Question: I wrote <URL> using jquery lightbox plugin years ago.
'''
<div class="p">
<ul class="gallery">
<li><a rel="lightbox-gallery" href="..."><img src="..."></a></li>
<li>...</li>
</ul>
</div>
div.p {
text-align: justify;
}
.gallery li {
display: inline;
list-style-type: none;
}
'''
Maybe it's not perfect but it spaces evenly on the whole column width and self adapts itself on window resize.
Now pics are nearly 40 and I'd like to add a little overlay with photo number, something like this:

but I'm having some trouble since elements are inline and not block.
Is it possible to achieve it changing base style?
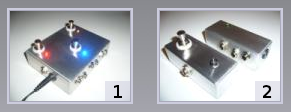
Answer: 'position: absolute;' will do the trick. The '<li>' needs to be 'position: relative'.
Demo: <URL>
HTML:
'''
<ul>
<li><a><img class="thumbnail" /></a><div class="number">1</div></li>
<li><a><img class="thumbnail" /></a><div class="number">2</div></li>
</ul>
'''
CSS:
'''
.thumbnail
{
border: 1px solid black;
display: inline-block;
height: 60px;
width: 60px;
vertical-align: top;
}
li
{
display: inline-block;
position: relative;
}
.number
{
background-color: rgba( 47, 47, 47, .3);
bottom: 0;
height: 18px;
line-height: 18px;
position: absolute;
right: 0;
text-align: center;
width: 18px;
z-index: 1;
}
'''